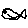
Label: fish